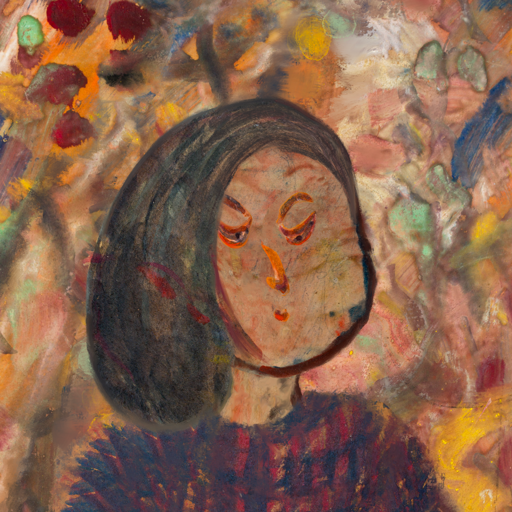
Background: Mother_And_Son_Mother, Head And Neck Side: Orphan, Face Side: Hypocrite, Bust: In_The_Sun, Hair Side: Gypsy_Mother, Head Accessory: Blank, Second Necklace: Blank, Necklace: Blank, Baby: Blank